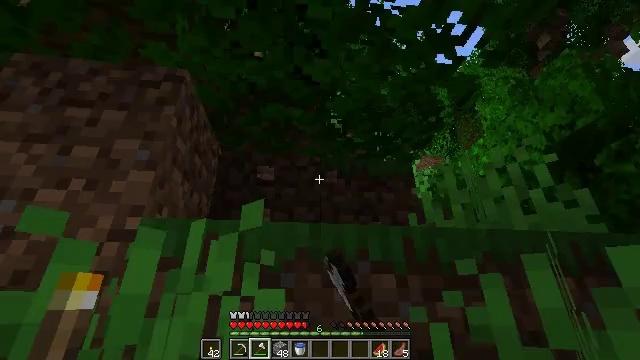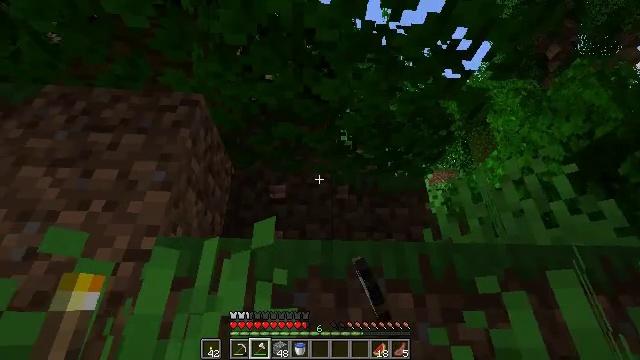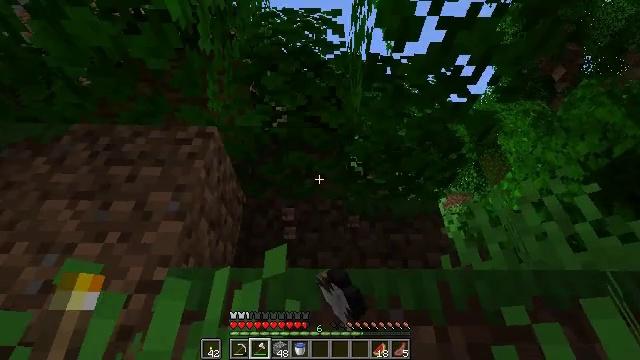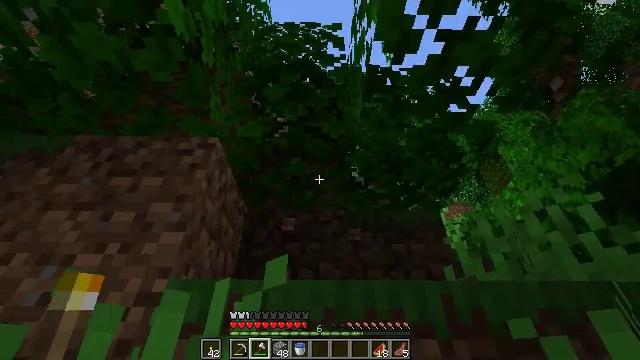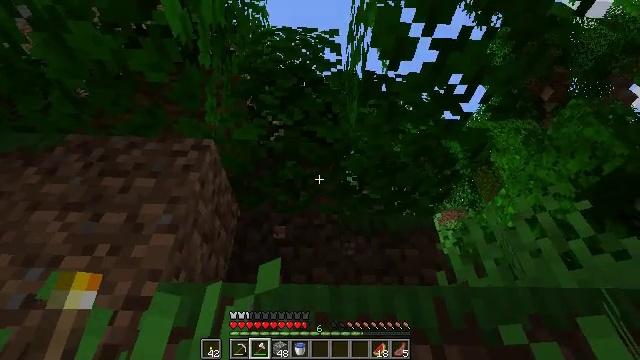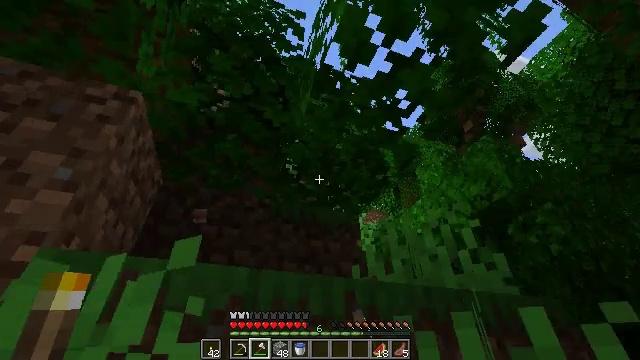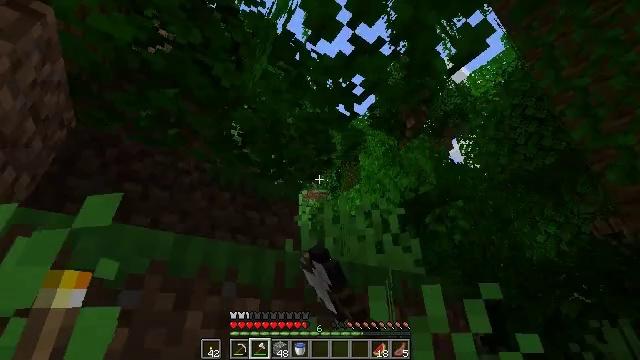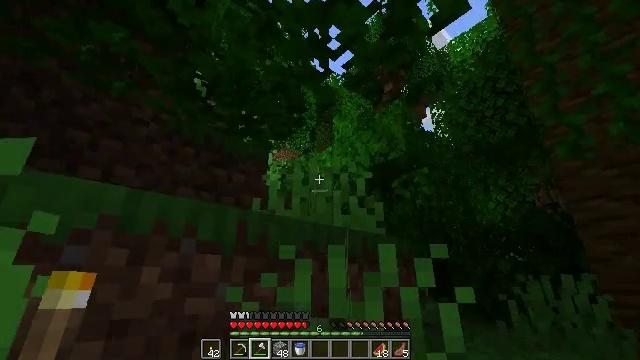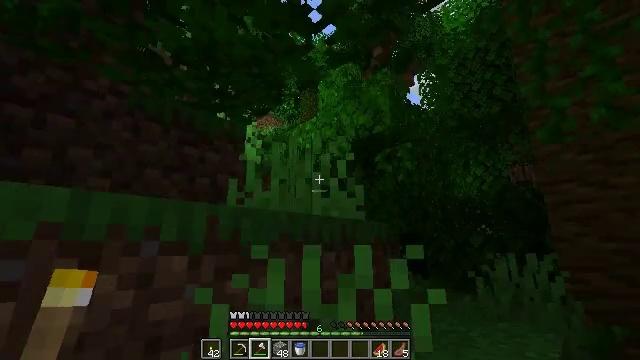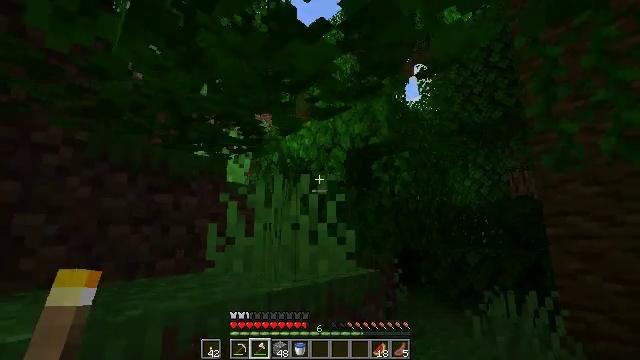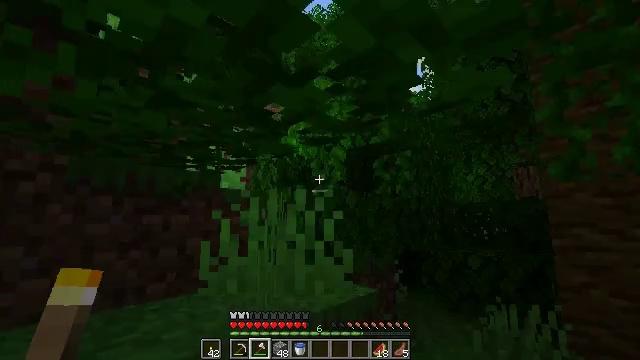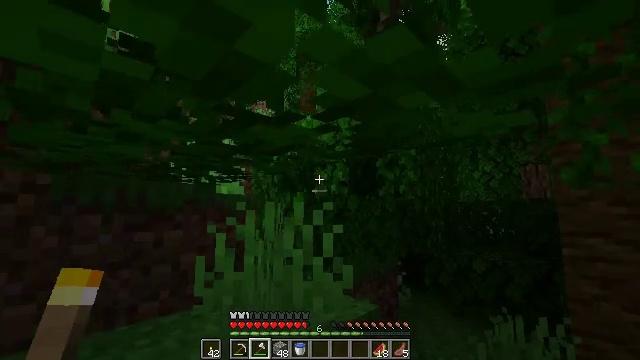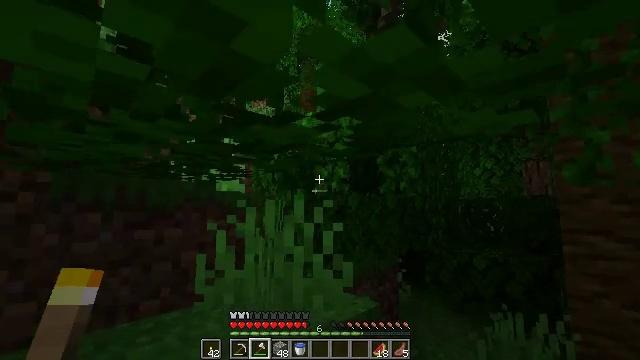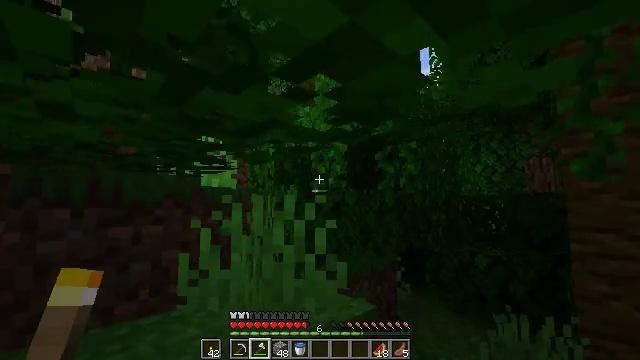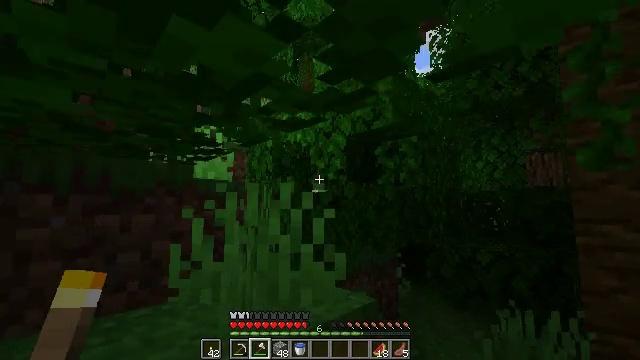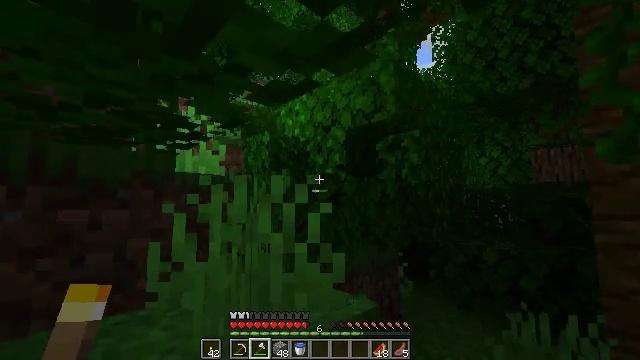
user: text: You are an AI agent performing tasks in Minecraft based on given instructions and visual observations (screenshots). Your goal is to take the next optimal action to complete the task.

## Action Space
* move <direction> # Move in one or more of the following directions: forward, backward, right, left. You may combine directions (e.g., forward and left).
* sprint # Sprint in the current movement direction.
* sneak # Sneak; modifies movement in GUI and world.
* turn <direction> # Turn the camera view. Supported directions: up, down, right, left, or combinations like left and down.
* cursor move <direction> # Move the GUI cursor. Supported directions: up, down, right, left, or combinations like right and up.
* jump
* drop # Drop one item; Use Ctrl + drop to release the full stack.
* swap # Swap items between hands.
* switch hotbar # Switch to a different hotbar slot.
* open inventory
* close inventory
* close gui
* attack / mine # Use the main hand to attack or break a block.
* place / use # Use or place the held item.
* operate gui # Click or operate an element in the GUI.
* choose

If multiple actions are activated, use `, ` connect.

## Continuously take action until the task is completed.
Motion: motion action
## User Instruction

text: Combat the chicken.
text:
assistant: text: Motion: turn left and up, attack / mine
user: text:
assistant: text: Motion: turn left and up, attack / mine
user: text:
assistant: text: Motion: turn up, attack / mine
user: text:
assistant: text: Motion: turn right, attack / mine
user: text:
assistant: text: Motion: turn right and down, attack / mine
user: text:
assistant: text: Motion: turn right and down, attack / mine
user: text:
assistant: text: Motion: move forward, turn right and down
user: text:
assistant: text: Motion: move forward, turn right and down, jump
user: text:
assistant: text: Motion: move forward, turn down, jump
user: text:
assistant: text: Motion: move forward, turn down, jump
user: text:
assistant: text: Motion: move forward, turn down, jump
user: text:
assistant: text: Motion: move forward, jump
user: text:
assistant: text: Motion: move forward
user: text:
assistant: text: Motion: move forward
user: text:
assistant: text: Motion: move forward
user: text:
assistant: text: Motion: move forward, sprint
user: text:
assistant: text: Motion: move forward, sprint
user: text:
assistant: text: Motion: move forward, sprint
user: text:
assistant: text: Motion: move forward, sprint
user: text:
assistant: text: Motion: move forward, sprint
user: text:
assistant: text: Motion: move forward, sprint
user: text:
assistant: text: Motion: move forward, sprint, turn left and down
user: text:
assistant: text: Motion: move forward, sprint, turn left and up
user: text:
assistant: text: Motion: move forward, sprint, turn left and up
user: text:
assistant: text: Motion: move forward, sprint, turn left and up, jump
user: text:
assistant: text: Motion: move forward, sprint, turn left, jump
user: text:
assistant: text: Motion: move forward, sprint, jump
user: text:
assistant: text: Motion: move forward, sprint, jump
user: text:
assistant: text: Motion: move forward, sprint, jump
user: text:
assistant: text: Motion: move forward, sprint